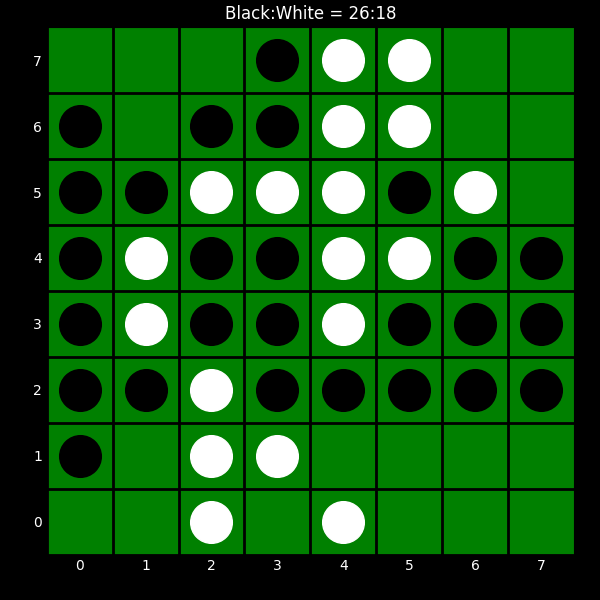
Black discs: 26
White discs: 18